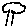
Label: tree